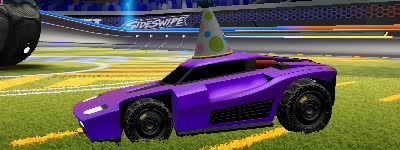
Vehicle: breakout